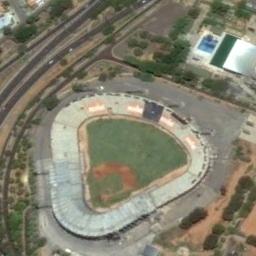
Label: stadium